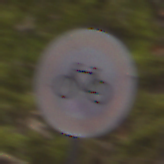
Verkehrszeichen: VerbotRadverkehr
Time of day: Midday
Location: Outdoor (Nature)
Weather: Overcast
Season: Autumn
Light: Natural